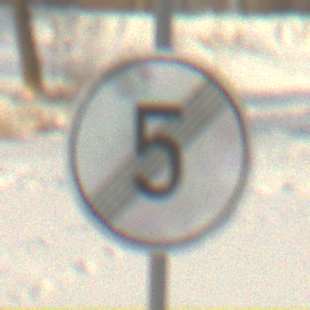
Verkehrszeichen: EndeGeschwindigkeit5
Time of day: MorningAfternoon
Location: Outdoor (Suburban)
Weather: PartlyCloudy
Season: NotSpecified
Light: Natural